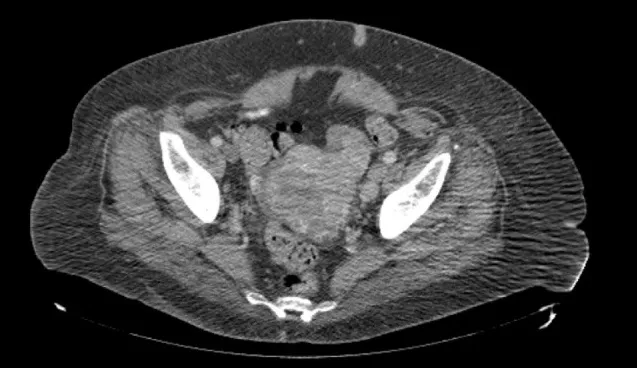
Axial view of computed tomography of the abdomen and the pelvis revealing a heterogeneous appearance of the uterus.
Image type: radiology (ct)